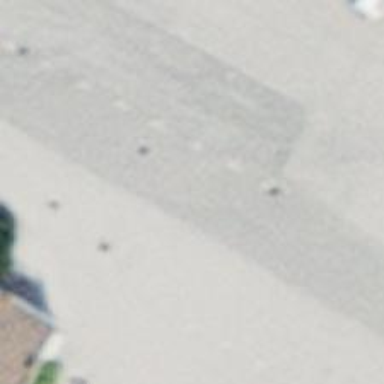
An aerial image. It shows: Asphalt road designated for service vehicles.